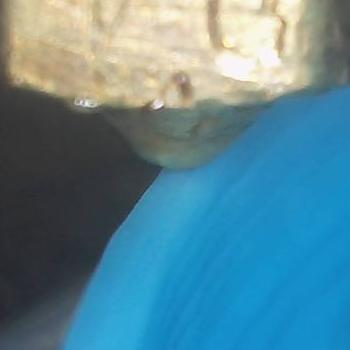
Flow rate: 112%